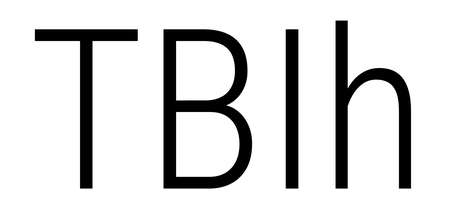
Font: Roboto_Condensed_Light